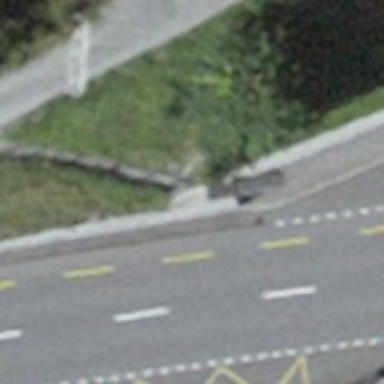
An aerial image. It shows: Road with steps.